Question: I have a menu that is built in Angular via some JSON, this menu goes 3 levels deep max. Some of the menu items have no children while others go to a second or third level. I am trying figure out a way to determine if a selected subcategory has any child elements and if it does then I need to hide a button.
Every time a subcategory is selected like "Digital Art" that value is captured in $scope.selectedSubMarket;
How can I check within $scope.art to see if the object with cat: Digital Art has any child objects? Farther down in the JSON you will see a subcategory like 'Comics' that has no 2 level, I need a way to check this and am having no luck....

Here is a sample of the JSON that builds the menu:
'''
$scope.art = [
{"cat": "Digital Art", "second": [
{"sub": "3 Dimensional Art", "third": [
{"desc": "Abstract"},
{"desc": "Characters"},
{"desc": "Objects"},
{"desc": "Scenes"},
{"desc": "Vehicles"},
]},
{"sub": "Animation", "third": [
{"desc": "Abstract"},
{"desc": "Characters"},
{"desc": "Animals"},
{"desc": "Fantasy"},
{"desc": "Graffiti"},
{"desc": "Illustrations"},
{"desc": "Landscapes & Scenery"},
{"desc": "Macabre & Horror"},
{"desc": "People"},
{"desc": "Sci-fi"},
{"desc": "Space Art"},
{"desc": "Political"},
{"desc": "Pop Art"},
{"desc": "Psychedelic"},
{"desc": "Still Life"},
{"desc": "Surreal"},
]},
{"sub": "Fractal Art", "third": [
{"desc": "Fractal Animation"},
{"desc": "Fractal Manipulation"},
{"desc": "Raw Fractal"},
]},
{"sub": "Photomanipulation", "third": [
{"desc": "Abstract"},
{"desc": "Animals & Plants"},
{"desc": "Conceptual"},
{"desc": "Dark"},
{"desc": "Emotional"},
{"desc": "Humourous"},
{"desc": "Landscapes & Scenery"},
{"desc": "Macabre & Horror"},
{"desc": "People"},
{"desc": "Sci-fi"},
{"desc": "Minimalism"},
{"desc": "Political"},
{"desc": "Pop Art"},
{"desc": "Psychedelic"},
{"desc": "Surreal"},
]},
{"sub": "Pixel Art"},
{"sub": "Text Art"},
{"sub": "Typography"},
{"sub": "Vector", "third": [
{"desc": "Abstract"},
{"desc": "Animals & Plants"},
{"desc": "Conceptual"},
{"desc": "Dark"},
{"desc": "Emotional"},
{"desc": "Humourous"},
{"desc": "Landscapes & Scenery"},
{"desc": "Macabre & Horror"},
{"desc": "People"},
{"desc": "Sci-fi"},
{"desc": "Minimalism"},
{"desc": "Political"},
{"desc": "Pop Art"},
{"desc": "Psychedelic"},
{"desc": "Surreal"},
]},
{"sub": "Vexel", "third": [
{"desc": "Abstract"},
{"desc": "Animals & Plants"},
{"desc": "Conceptual"},
{"desc": "Dark"},
{"desc": "Emotional"},
{"desc": "Humourous"},
{"desc": "Landscapes & Scenery"},
{"desc": "Macabre & Horror"},
{"desc": "People"},
{"desc": "Sci-fi"},
{"desc": "Minimalism"},
{"desc": "Political"},
{"desc": "Pop Art"},
{"desc": "Psychedelic"},
{"desc": "Surreal"},
]},
]},
{"cat": "Traditional Art", "second": [
{"sub": "Assemblage"},
{"sub": "Body Art", "third": [
{"desc": "Body Modification"},
{"desc": "Cosmetic Application"},
{"desc": "Tattoos"},
{"desc": "Scenes"},
{"desc": "Vehicles"},
]},
{"sub": "Collage"},
{"sub": "Drawings", "third": [
{"desc": "Abstract"},
{"desc": "Technical Drawing"},
{"desc": "Animals"},
{"desc": "Fantasy"},
{"desc": "Portrait & Figures"},
{"desc": "Illustrations"},
{"desc": "Landscapes & Scenery"},
{"desc": "Macabre & Horror"},
{"desc": "People"},
{"desc": "Sci-Fi"},
{"desc": "Space Art"},
{"desc": "Political"},
{"desc": "Pop Art"},
{"desc": "Psychedelic"},
{"desc": "Still Life"},
{"desc": "Surreal"},
]},
{"sub": "Installation Art"},
{"sub": "Scratchboard"},
{"sub": "Paintings", "third": [
{"desc": "Abstract"},
{"desc": "Surreal"},
{"desc": "Animals"},
{"desc": "Fantasy"},
{"desc": "Portrait & Figures"},
{"desc": "Illustrations"},
{"desc": "Landscapes & Scenery"},
{"desc": "Macabre & Horror"},
{"desc": "People"},
{"desc": "Sci-Fi"},
{"desc": "Space Art"},
{"desc": "Political"},
{"desc": "Pop Art"},
{"desc": "Psychedelic"},
{"desc": "Still Life"},
{"desc": "Surreal"},
]},
{"sub": "Printing", "third": [
{"desc": "Collagraph"},
{"desc": "Dry Point"},
{"desc": "Etching"},
{"desc": "Lino"},
{"desc": "Lithograph"},
{"desc": "Monotype"},
{"desc": "Silk Screen"},
{"desc": "Wood Block"},
]},
{"sub": "Street Art", "third": [
{"desc": "Freehand Graffiti"},
{"desc": "Installations"},
{"desc": "Sketch Design"},
{"desc": "Stencils"},
{"desc": "Stickers"},
{"desc": "Wheatpasting"},
]},
{"sub": "Sculpture", "third": [
{"desc": "Abstract"},
{"desc": "Busts(People)"},
{"desc": "Fantasy"},
{"desc": "Figurative"},
{"desc": "Horror"},
{"desc": "Lego"},
{"desc": "Models"},
{"desc": "Surreal"},
]},
]},
{"cat": "Literature"},
{"cat": "Artisan Craft"},
{"cat": "Cartoons"},
{"cat": "Comics"},
{"cat": "Animation"},
{"cat": "Manga & Anime"},
{"cat": "Scraps"},
{"cat": "Anthro"},
{"cat": "Fan Art"},
]
'''
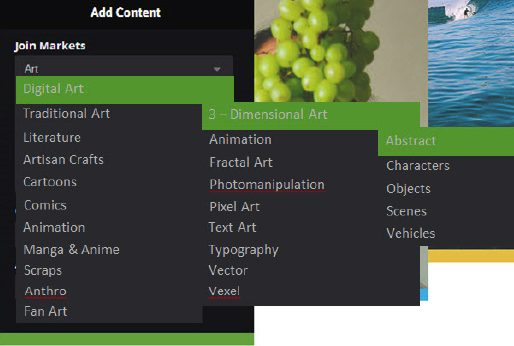
Answer: If I get you right
'''
var element = $scope.art.filter(function (el) {return el["cat"] === "Digital Art";})[0];
if (element.second && element.second.length) {
// Do something
};
'''
For sub elements, use 'element' from previous code:
'''
var subElement = element["second"].filter(function (el) {return el["sub"] === "Animation";})[0];
if (subElement.third && subElement.third.length) {
// Do something
};
'''